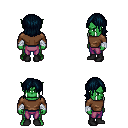
a pixel art fantasy rpg character, male body template, orc, green skin, brown long-sleeve shirt, magenta pants, raven long bangs hairstyle, white cloth bandages, black shoes, four views (front, back, left, right), 2x2 character sprite sheet, small pixel art, hard edges, no anti-aliasing